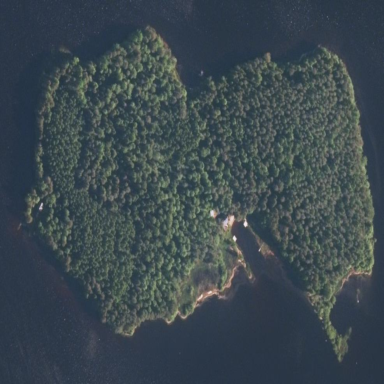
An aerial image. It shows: Island.